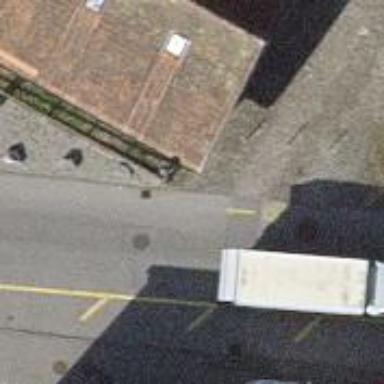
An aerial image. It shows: Bollard.